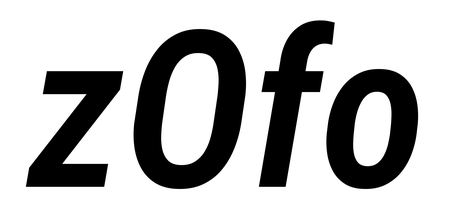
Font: Roboto-Italic_Condensed_SemiBold_Italic